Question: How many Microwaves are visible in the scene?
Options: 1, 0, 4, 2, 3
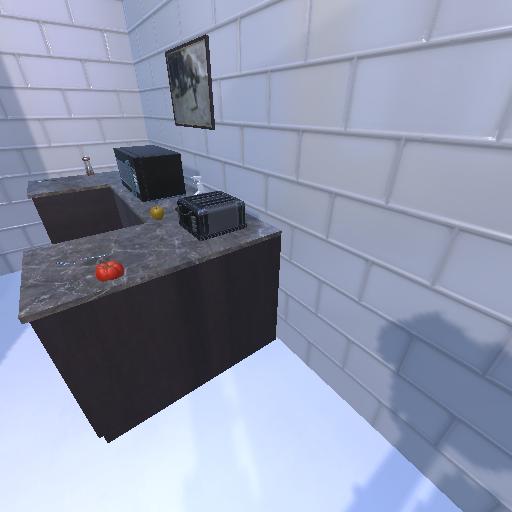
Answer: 1